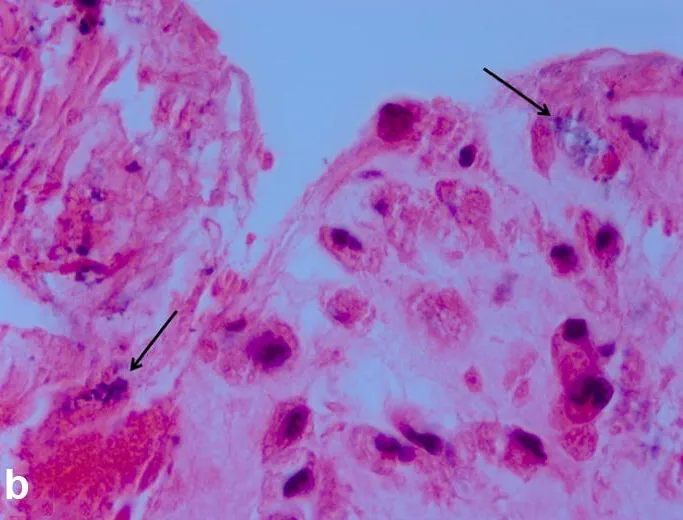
Histopathologic analysis showing toxoplasmosis bradyzoites at 250 x magnification (b, arrows).
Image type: pathology (h&e)